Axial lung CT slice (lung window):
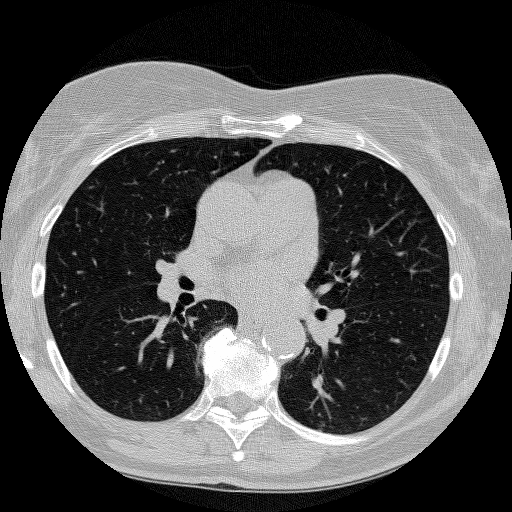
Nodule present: no